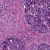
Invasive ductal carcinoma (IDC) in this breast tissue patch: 1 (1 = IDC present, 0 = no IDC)